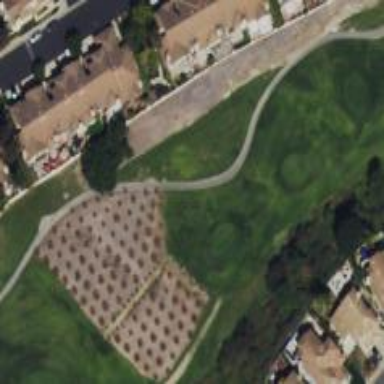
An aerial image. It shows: Golf tee on 18-hole golf course.